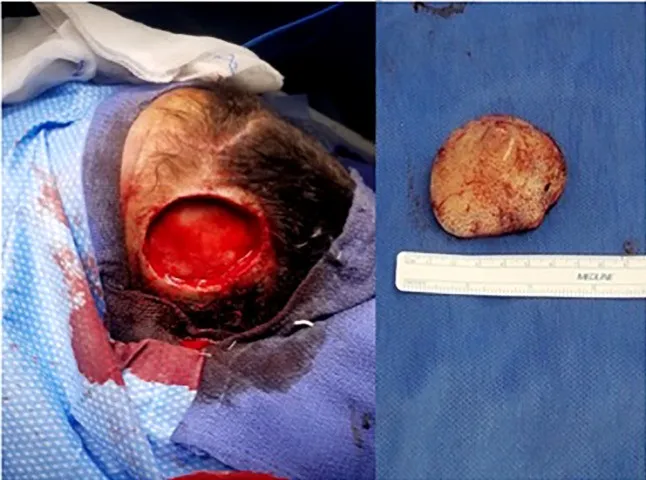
Image in the operating room of wound after the 4 x 4 cm lesion (right) was excised.
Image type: medical_photograph (other_medical_photograph)